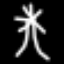
Label: palm tree